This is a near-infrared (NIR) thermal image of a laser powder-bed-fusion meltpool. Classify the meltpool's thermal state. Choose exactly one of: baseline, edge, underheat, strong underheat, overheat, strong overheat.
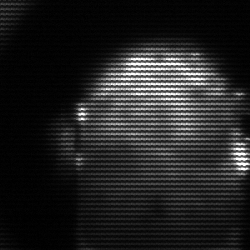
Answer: baseline